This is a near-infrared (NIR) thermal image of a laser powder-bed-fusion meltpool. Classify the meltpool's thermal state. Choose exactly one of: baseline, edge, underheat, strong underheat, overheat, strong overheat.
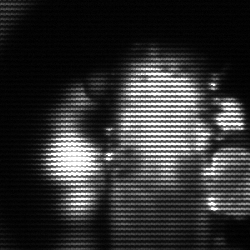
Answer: strong underheat